Field crop: tomato
Growth stage: 1
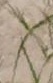
Species: cyperus